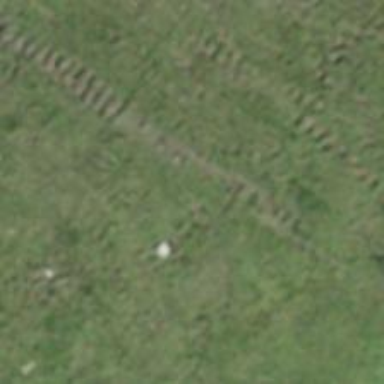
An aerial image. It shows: Track with grade5 tracktype.